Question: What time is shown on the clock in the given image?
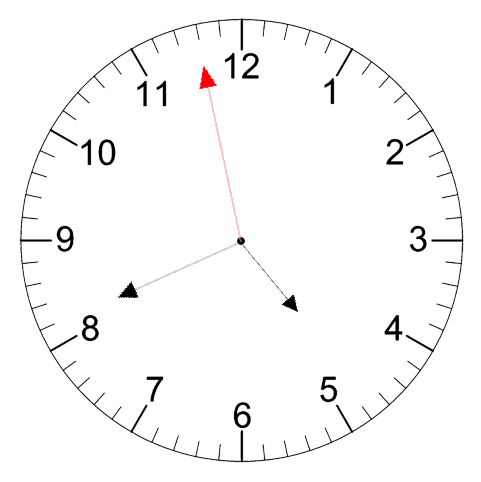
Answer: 04:40:58